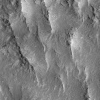
Atmospheric dust classification: not_dusty